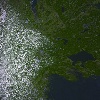
Label: land